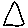
Label: triangle